Field crop: maize
Growth stage: 2
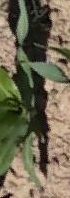
Species: maize